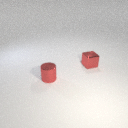
small red metal cylinder to the left of small red metal cube